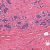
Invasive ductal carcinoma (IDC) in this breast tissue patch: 0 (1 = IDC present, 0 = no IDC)